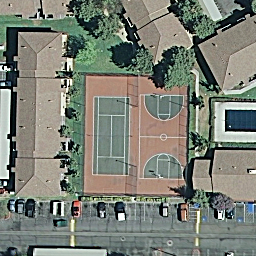
Label: tennis court